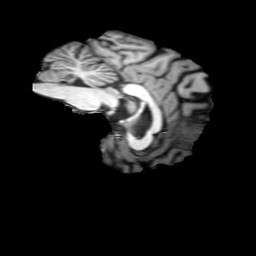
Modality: T1w
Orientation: sagittal
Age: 37
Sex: female
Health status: healthy